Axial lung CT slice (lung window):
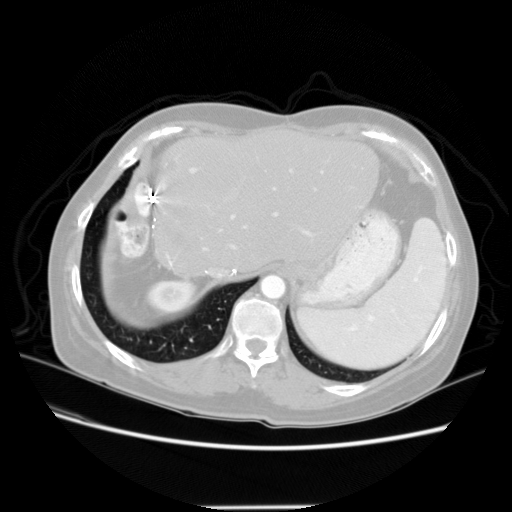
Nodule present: no